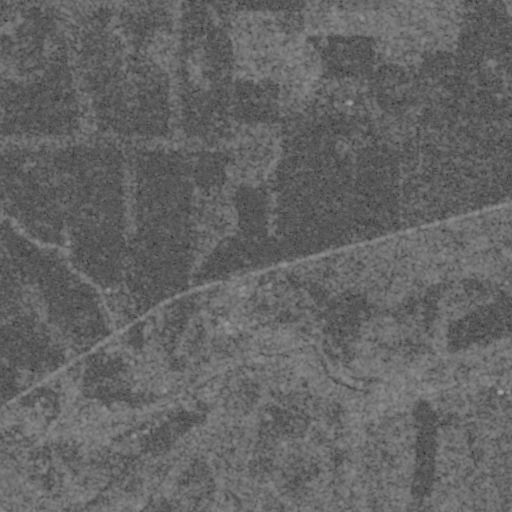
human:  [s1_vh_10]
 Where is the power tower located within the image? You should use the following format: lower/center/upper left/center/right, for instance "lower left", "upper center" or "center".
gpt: The power tower is located in the upper left of the image.
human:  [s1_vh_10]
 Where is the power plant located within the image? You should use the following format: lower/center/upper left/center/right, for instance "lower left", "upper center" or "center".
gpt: There is no power plant in the image.

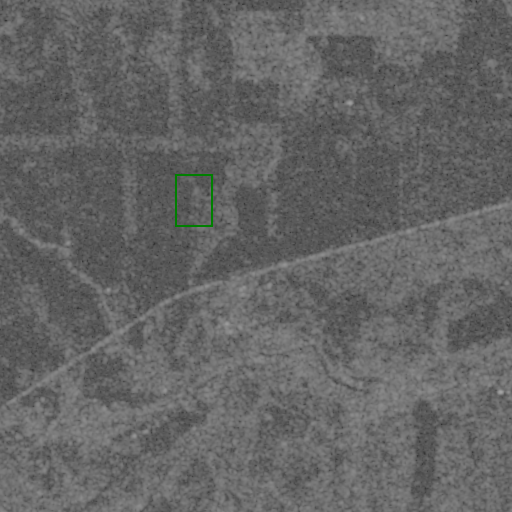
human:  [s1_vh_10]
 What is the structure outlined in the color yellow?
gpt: There is no yellow outline.
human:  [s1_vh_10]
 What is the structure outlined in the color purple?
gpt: There is no structure outlined in purple.